Question: Storyboard screenshot

In the Xcode 4.6 Storyboard i've 2 ViewControlers, one which holds the buttons and the other a labelView, passing a string "Home Tapped" on the tap of the home button
Heres the ViewController.m code
'''
#import "ViewController.h"
#import "ViewController2.h"
@interface ViewController ()
@end
@implementation ViewController
-(void)prepareForSegue:(UIStoryboardSegue *)segue sender:(id)sender
{
if([segue.identifier isEqualToString:@"Home"])
{
NSString *message = @"Tapped on home";
ViewController2 *vc = [segue destinationViewController];
vc.labelString = message;
}
}
'''
ViewController2.h
'''
#import <UIKit/UIKit.h>
@interface ViewController2 : UITableViewController
@property(nonatomic,strong) UILabel *mylabel;
@property(nonatomic,strong) NSString *labelString;
@end
'''
And the error
'''
Terminating app due to uncaught exception 'NSGenericException', reason: 'Could not find a navigation controller for segue 'Home'. Push segues can only be used when the source controller is managed by an instance of UINavigationController.'
*** First throw call stack:
(0x1c91012 0x10cee7e 0x468f31 0x45ab99 0x45ac14 0x10e2705 0x162c0 0x16258 0xd7021 0xd757f 0xd66e8 0x45cef 0x45f02 0x23d4a 0x15698 0x1becdf9 0x1becad0 0x1c06bf5 0x1c06962 0x1c37bb6 0x1c36f44 0x1c36e1b 0x1beb7e3 0x1beb668 0x12ffc 0x28dd 0x2805)
libc++abi.dylib: terminate called throwing an exception
(lldb)
'''
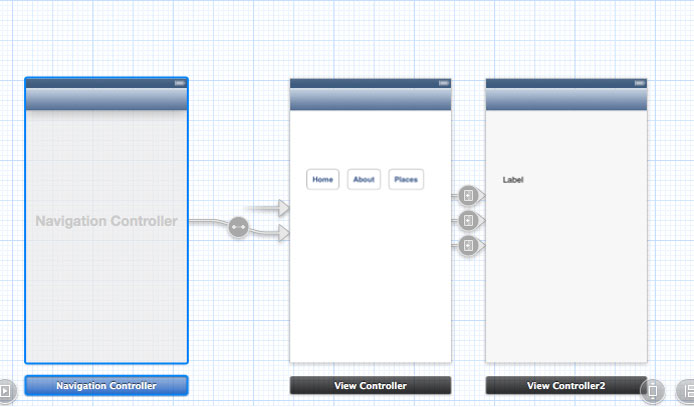
Answer: You need to make your 'NavigationController' the entry point for your storyboard. Right now it is 'View Controller', which is indicated by the arrow pointing to it with no source.